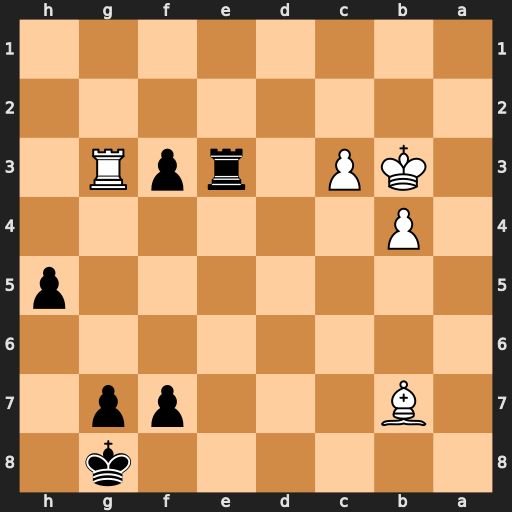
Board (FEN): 6k1/1B3pp1/8/7p/1P6/1KP1rpR1/8/8
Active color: b
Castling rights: -
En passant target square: -
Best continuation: f2 Rxe3 f1=Q